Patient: sex M, age 66
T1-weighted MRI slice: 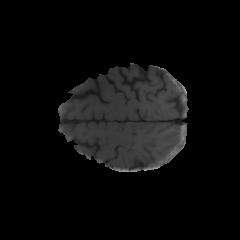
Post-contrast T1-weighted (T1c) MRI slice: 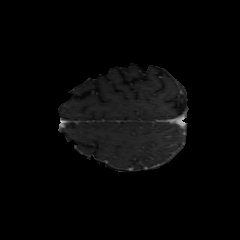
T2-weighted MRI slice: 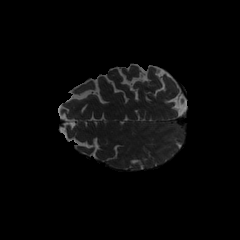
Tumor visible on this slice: no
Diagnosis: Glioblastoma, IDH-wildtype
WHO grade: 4